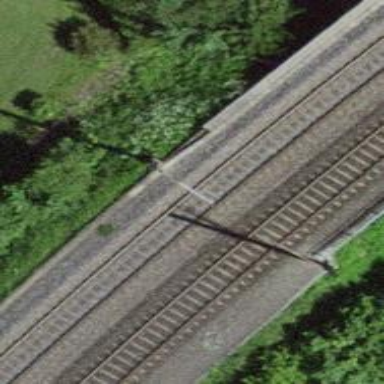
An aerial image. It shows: Bridge with single railway track electrified by contact line.